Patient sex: F
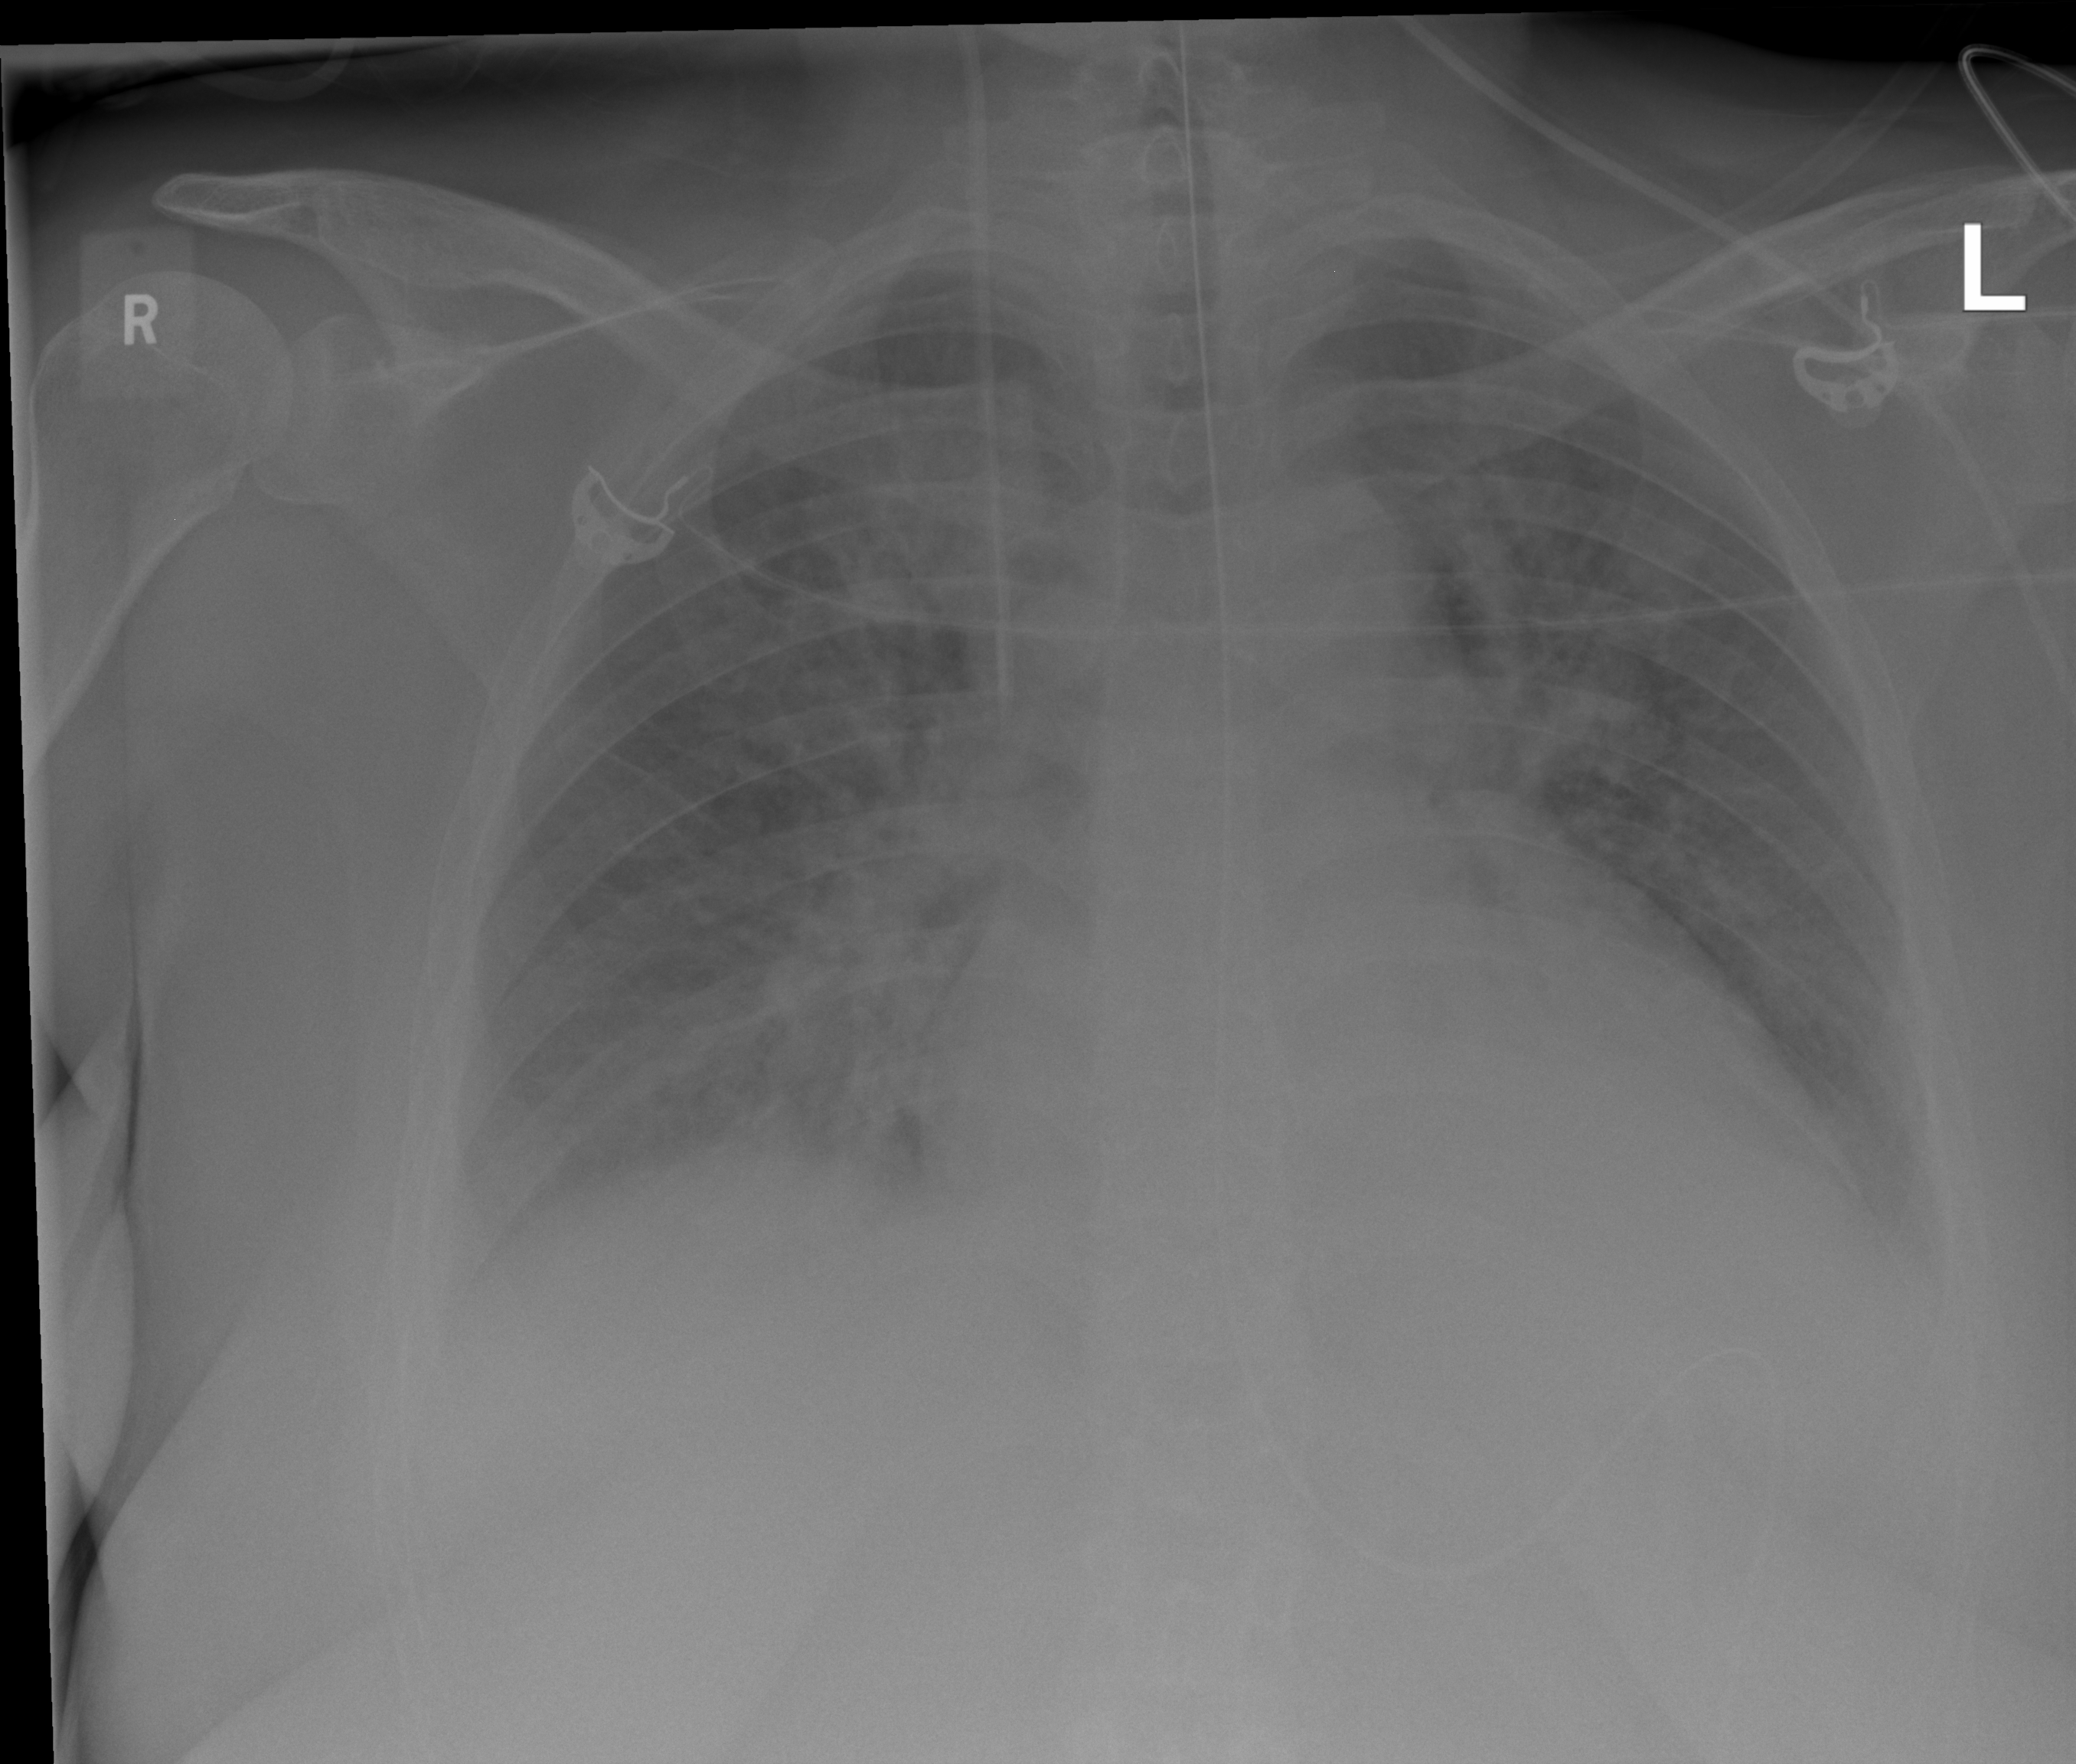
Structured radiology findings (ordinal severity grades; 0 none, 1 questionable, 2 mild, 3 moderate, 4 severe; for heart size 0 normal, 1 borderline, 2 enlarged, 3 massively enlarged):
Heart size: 0
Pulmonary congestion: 4
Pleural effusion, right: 2
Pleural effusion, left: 2
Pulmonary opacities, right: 3
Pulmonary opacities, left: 3
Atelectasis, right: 2
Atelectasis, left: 2